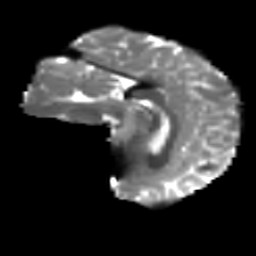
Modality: T2w
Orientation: sagittal
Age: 20
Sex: female
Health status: ill
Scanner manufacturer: ge
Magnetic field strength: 3 T
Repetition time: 6.956 s
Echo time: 0.0823 s